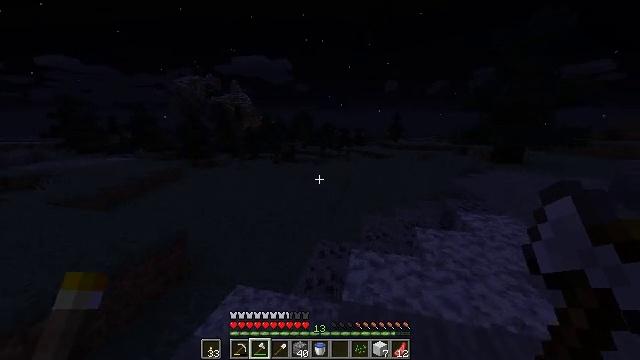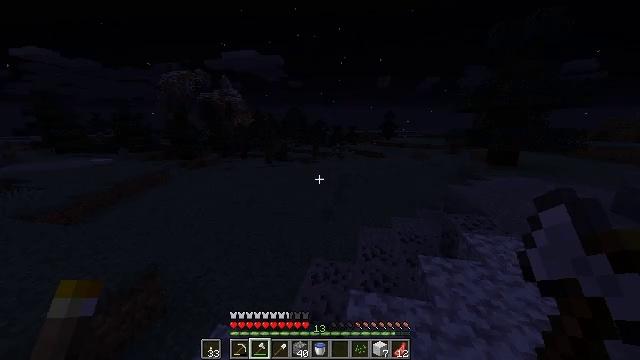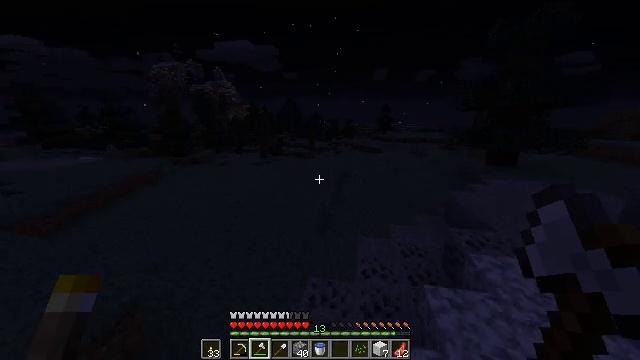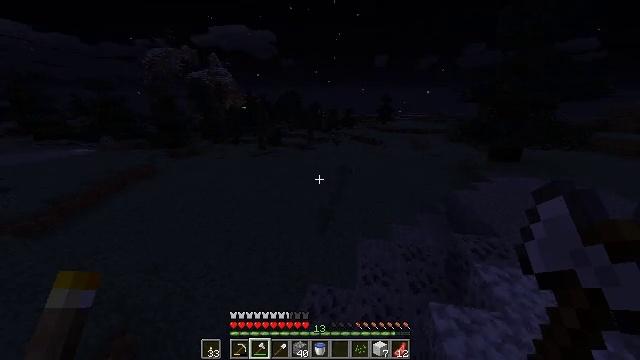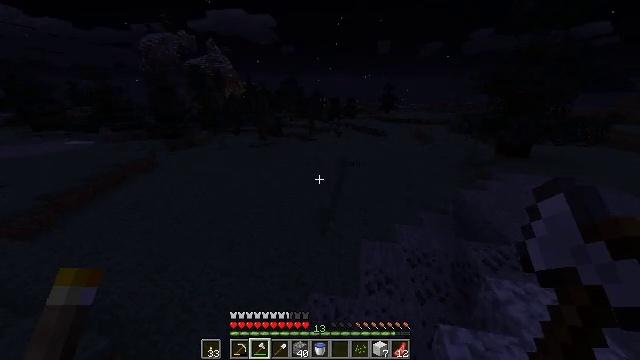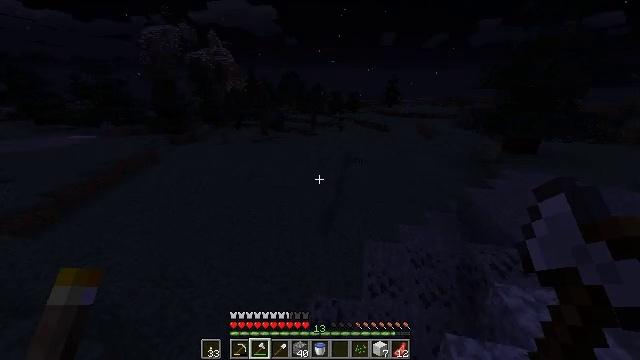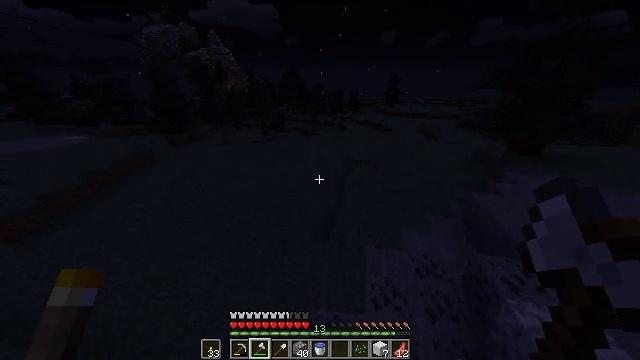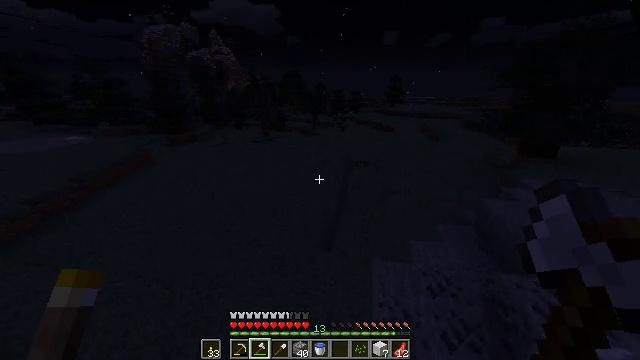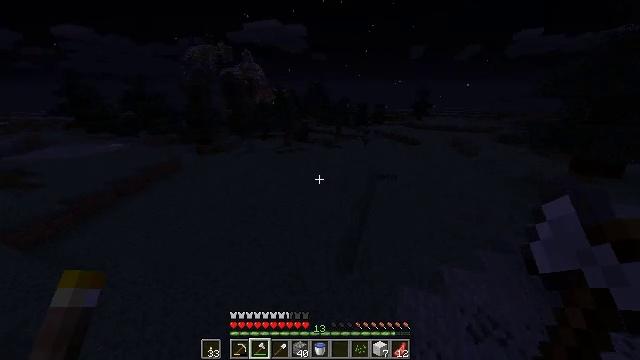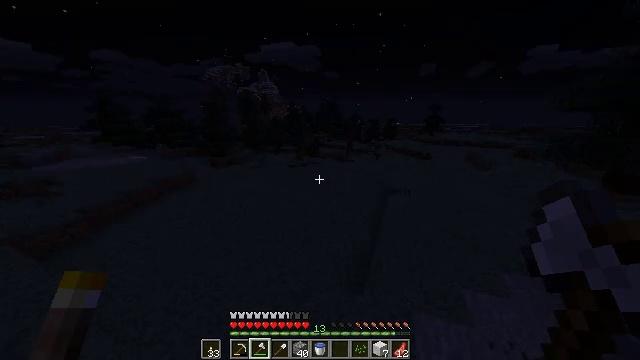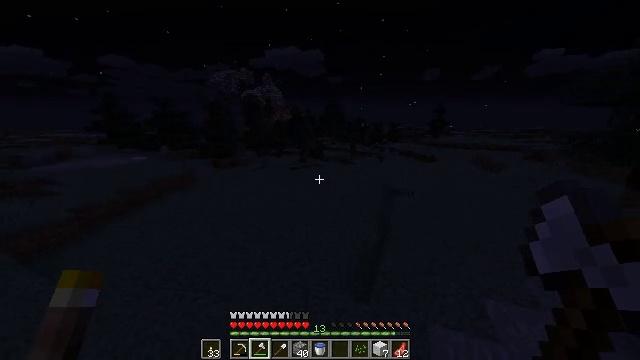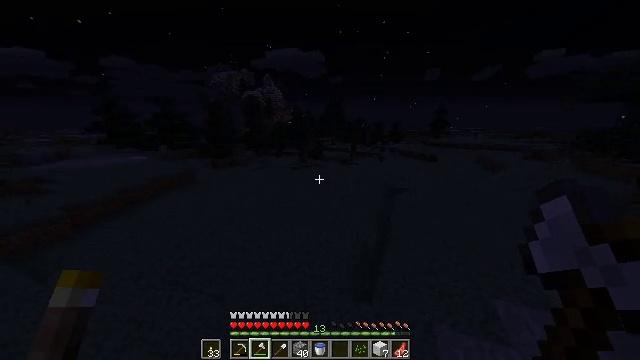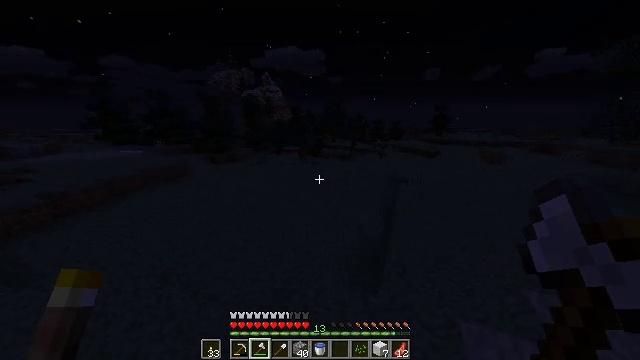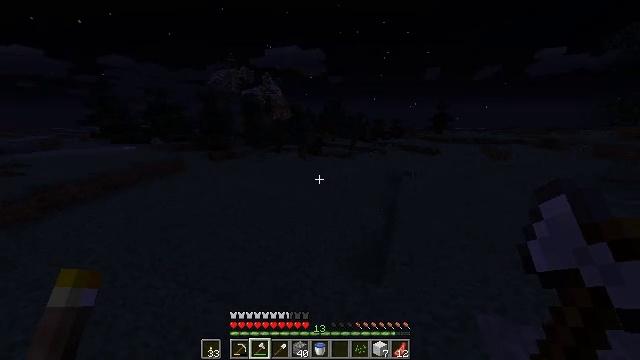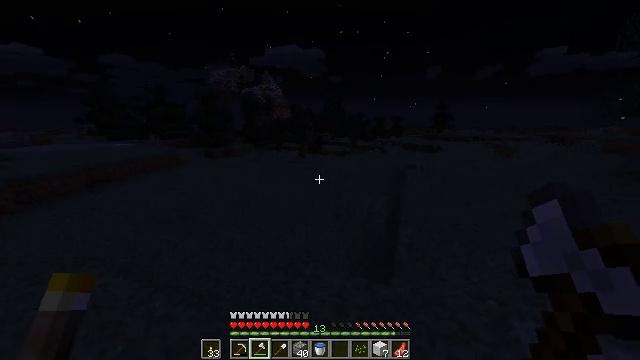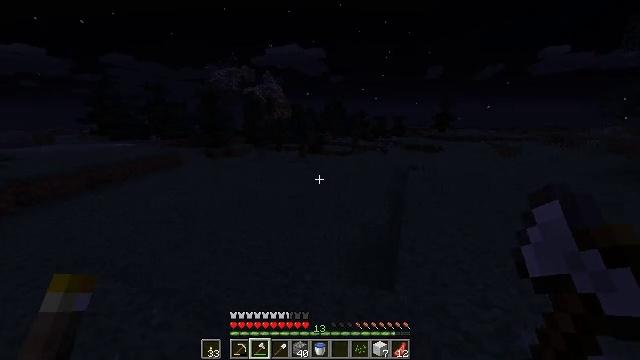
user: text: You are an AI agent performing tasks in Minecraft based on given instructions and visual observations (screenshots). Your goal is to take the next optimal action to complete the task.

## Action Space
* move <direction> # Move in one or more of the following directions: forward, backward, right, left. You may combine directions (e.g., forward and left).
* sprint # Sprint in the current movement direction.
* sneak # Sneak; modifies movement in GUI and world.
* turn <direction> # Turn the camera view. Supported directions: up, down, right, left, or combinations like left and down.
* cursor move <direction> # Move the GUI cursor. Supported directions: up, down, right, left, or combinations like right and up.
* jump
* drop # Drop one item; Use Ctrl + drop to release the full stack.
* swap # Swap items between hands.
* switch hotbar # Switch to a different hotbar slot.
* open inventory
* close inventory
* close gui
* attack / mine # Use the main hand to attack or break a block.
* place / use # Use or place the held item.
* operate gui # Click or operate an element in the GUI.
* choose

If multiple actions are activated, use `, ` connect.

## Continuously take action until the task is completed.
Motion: motion action
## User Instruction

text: Gather hay blocks from the farm.
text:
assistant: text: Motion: move forward, sprint, turn right, jump
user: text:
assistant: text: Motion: move forward, sprint, turn right and down, jump
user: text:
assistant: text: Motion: move forward, sprint, turn down, jump
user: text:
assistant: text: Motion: move forward, sprint, turn down, jump
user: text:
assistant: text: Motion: move forward, sprint, turn down, jump
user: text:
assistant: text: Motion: move forward, sprint, jump
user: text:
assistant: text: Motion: move forward, sprint, jump
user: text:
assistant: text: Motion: move forward, sprint, turn left and up, jump
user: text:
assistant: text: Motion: move forward, sprint, turn left and up, jump
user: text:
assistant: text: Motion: move forward, sprint, turn up, jump
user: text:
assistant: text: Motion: move forward, sprint, jump
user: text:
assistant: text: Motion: move forward, sprint, jump
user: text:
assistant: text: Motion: move forward, sprint, jump
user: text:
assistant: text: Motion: move forward, sprint, jump
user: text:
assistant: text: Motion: move forward, sprint, jump
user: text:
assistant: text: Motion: move forward, sprint, turn left, jump
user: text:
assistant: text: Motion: move forward, sprint, jump
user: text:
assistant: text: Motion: move forward, sprint, jump
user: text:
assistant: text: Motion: move forward, sprint, jump
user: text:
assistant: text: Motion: move forward, sprint, jump
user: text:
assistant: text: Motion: move forward, sprint, jump
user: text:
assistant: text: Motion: move forward, sprint, jump
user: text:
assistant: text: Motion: move forward, sprint, jump
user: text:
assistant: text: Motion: move forward, sprint, jump
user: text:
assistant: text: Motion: move forward, sprint, jump
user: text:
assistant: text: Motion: move forward, sprint, jump
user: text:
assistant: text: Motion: move forward, sprint, turn left and up, jump
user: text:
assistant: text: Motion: move forward, sprint, turn up, jump
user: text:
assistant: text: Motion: move forward, sprint, turn up, jump
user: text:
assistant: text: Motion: move forward, sprint, jump